Question: I want to get the respective customer ID when I click on respective link in the table. I am unable to get the value of cluster ID in the for loop.
I used jQuery to create a dynamic table and simple HTML:

As you can see, in that image, if I click on the Start button it should show me first cluster ID in an alert. Here's the code that I'm having issues with:
'''
for (i = 1; i <= 3; i++) {
var row = $('<tr></tr>').attr({
class: ["class1", "class2", "class3"].join(' ')
}).appendTo(mytable);
var clusterid = "cluster" + i;
$('<td><span align="center" valign="middle" id="clustr"></span></td>').text(clusterid).appendTo(row);
$('<td><span align="center" valign="middle"></span></td>').text(sizen).appendTo(row);
$('<td><span align="center" valign="middle"></span></td>').text(status).appendTo(row);
$('<td><span align="center" valign="middle"></span></td>').text(type).appendTo(row);
$('<td><span align="center" valign="middle"></span></td>').text(startdate).appendTo(row);
$('<td><span align="center" valign="middle"></span></td>').html("<u><a target='_blank' href='" + url + "'>view hdfs</a><br><a href>view jobtracker</a><br><a href>view tasktracker</a></u>").appendTo(row);
$('<td><span align="center" valign="middle" class="clickclass"></span></td>').html('<a href="#" id="anc" role="button" class="btn btn-info">start</a>').appendTo(row);
console.log("TTTTT:" + mytable.html());
mytable.appendTo("#box");
//alert(id);
} //for
$(function () {
$('.btn').on('click', function () {
var button = $(this);
//alert(button);
var parentTd = button.parent('td');
//alert(parentTd);
var parentTr = parentTd.parent('tr');
//alert(parentTr);
//alert(clusterid);
var nombre = parentTr.find('td #clustr').html();
// alert($row.find('td:eq(1)').html());
alert(nombre);
});
});
'''
And here's my full HTML code:
'''
<%@ page language="java" contentType="text/html; charset=UTF-8" pageEncoding="UTF-8" %>
<!DOCTYPE html PUBLIC "-//W3C//DTD HTML 4.01 Transitional//EN" "http://www.w3.org/TR/html4/loose.dtd">
<html>
<head>
<link rel="stylesheet" href="styles/bootstrap.css"></link>
<meta http-equiv="Content-Type" content="text/html; charset=UTF-8">
<script src="styles/jquery.js"></script>
<script src="styles/bootstrap-dropdown.js"></script>
<script>
$(document).ready(function () {
$("#sample").prepend(
"<div style='color:#6495ED' id='totinsinfo'> <center><h2>Cluster Information</h2></center> </div>");
mytable = $('<table id="s" border="2" style="width:947px;"><th bgcolor="#00BFFF"><h4>Cluster_Id</h4></th><th bgcolor="#00BFFF"><h4>Size(Nodes)</h4></th><th bgcolor="#00BFFF"><h4>Status</h4></th><th bgcolor="#00BFFF"><h4>Type</h4></th><th bgcolor="#00BFFF"><h4>Start_Date</h4></th><th bgcolor="#00BFFF"><h4>Clusterlinks</h4></th><th bgcolor="#00BFFF"><h4>Action</h4></th></table>').attr({
id: "basicTable"
});
var i = 1;
var sizen = "null";
var startdate = "null";
var status = "null";
var type = "null";
var url = "null";
for (i = 1; i <= 3; i++) {
var row = $('<tr></tr>').attr({
class: ["class1", "class2", "class3"].join(' ')
}).appendTo(mytable);
var clusterid = "cluster" + i;
$('<td><span align="center" valign="middle" id="clustr"></span></td>').text(clusterid).appendTo(row);
$('<td><span align="center" valign="middle"></span></td>').text(sizen).appendTo(row);
$('<td><span align="center" valign="middle"></span></td>').text(status).appendTo(row);
$('<td><span align="center" valign="middle"></span></td>').text(type).appendTo(row);
$('<td><span align="center" valign="middle"></span></td>').text(startdate).appendTo(row);
$('<td><span align="center" valign="middle"></span></td>').html("<u><a target='_blank' href='" + url + "'>view hdfs</a><br><a href>view jobtracker</a><br><a href>view tasktracker</a></u>").appendTo(row);
$('<td><span align="center" valign="middle" class="clickclass"></span></td>').html('<a href="#" id="anc" role="button" class="btn btn-info">start</a>').appendTo(row);
console.log("TTTTT:" + mytable.html());
mytable.appendTo("#box");
//alert(id);
} //for
$(function () {
$('.btn').on('click', function () {
var button = $(this);
//alert(button);
var parentTd = button.parent('td');
//alert(parentTd);
var parentTr = parentTd.parent('tr');
//alert(parentTr);
//alert(clusterid);
var nombre = parentTr.find('td #clustr').html();
// alert($row.find('td:eq(1)').html());
alert(nombre);
});
});
});
</script>
</head>
<body style="margin-top: 46px;">
<div class="span9" id="sample">
<div id="box" style="margin-right: -189px;"></div>
<div class="span8" id="empty"></div>
</div>
</body>
</html>
'''
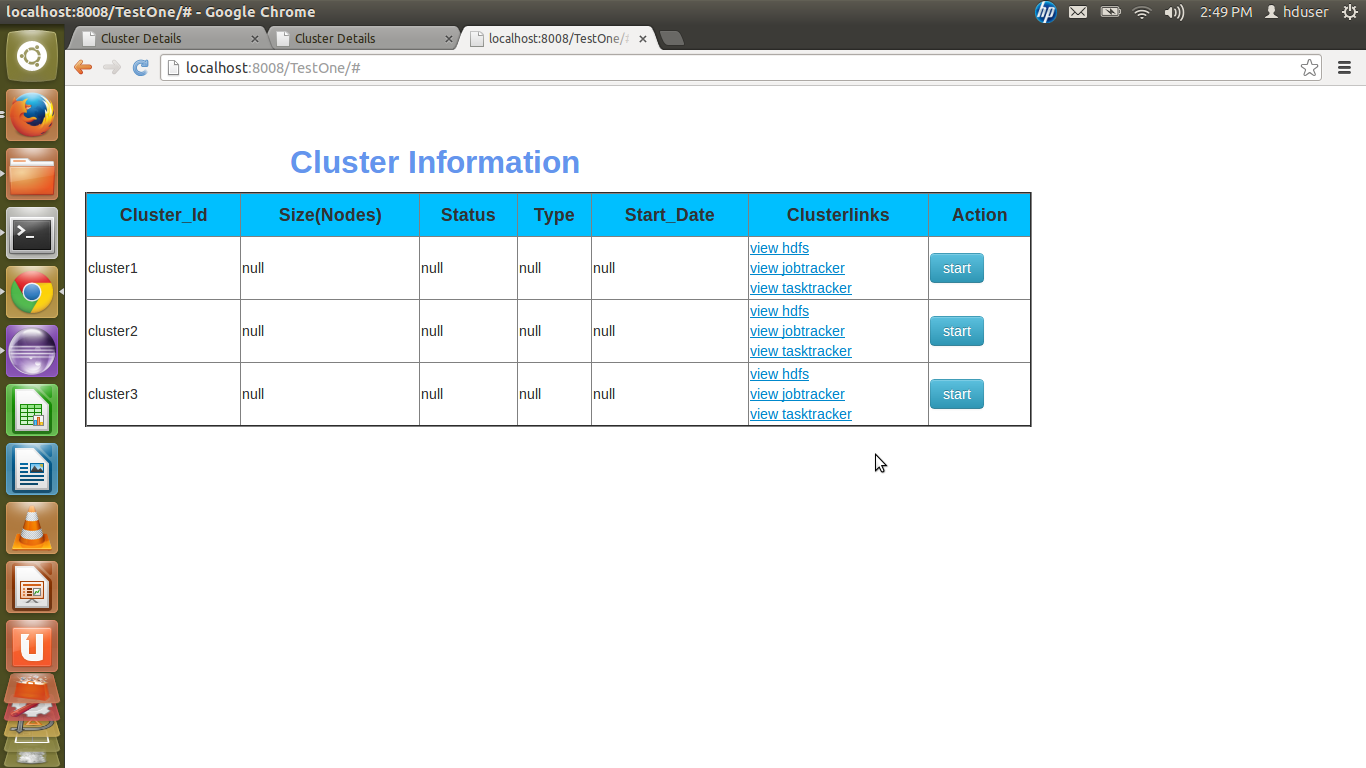
Answer: i cant clear your codeing but clearly understand u need first td value .try this
check : <URL>
'''
$('.btn').on('click', function () {
console.log( $(this).parent().parent().find('td:first').text());
});
'''